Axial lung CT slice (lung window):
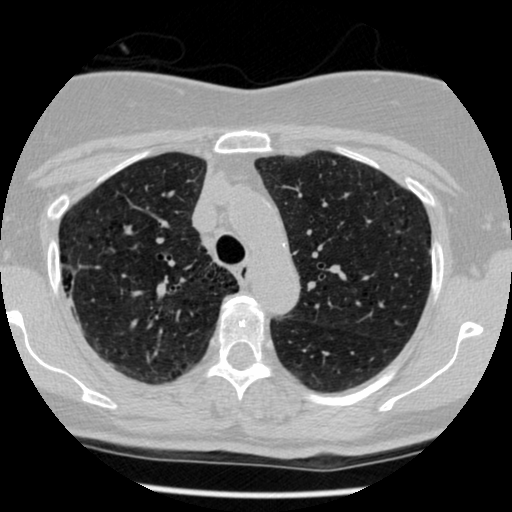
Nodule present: no